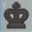
Piece: bK